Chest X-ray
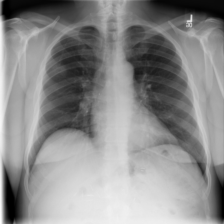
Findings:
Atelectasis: negative
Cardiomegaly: negative
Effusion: negative
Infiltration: negative
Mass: negative
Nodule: negative
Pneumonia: negative
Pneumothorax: negative
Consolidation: negative
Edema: negative
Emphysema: negative
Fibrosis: negative
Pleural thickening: negative
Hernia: negative